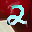
Label: 2